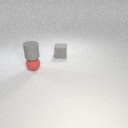
small gray rubber cube to the right of small red rubber sphere